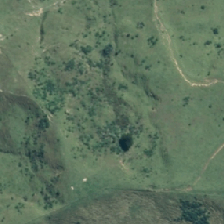
Land cover: grose_broom